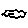
Label: cloud